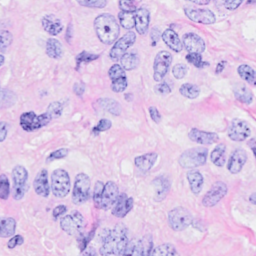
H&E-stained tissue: Breast